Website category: sports
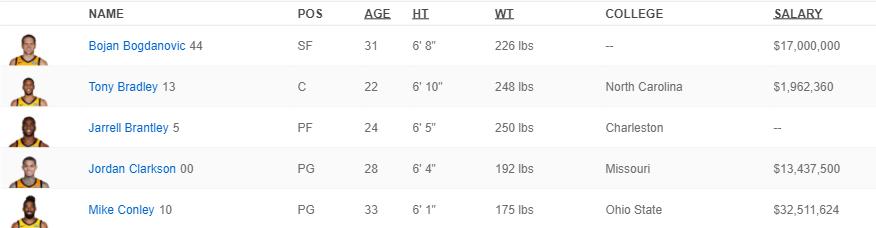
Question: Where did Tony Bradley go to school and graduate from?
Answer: North Carolina

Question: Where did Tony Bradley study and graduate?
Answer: North Carolina

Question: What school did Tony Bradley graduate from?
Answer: North Carolina

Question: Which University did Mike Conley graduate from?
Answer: Ohio State

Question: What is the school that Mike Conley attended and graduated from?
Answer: Ohio State

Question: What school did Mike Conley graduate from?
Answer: Ohio State

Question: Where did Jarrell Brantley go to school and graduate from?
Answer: Charleston

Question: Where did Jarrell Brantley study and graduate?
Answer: Charleston

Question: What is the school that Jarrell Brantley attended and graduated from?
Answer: Charleston

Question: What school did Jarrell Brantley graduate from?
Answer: Charleston

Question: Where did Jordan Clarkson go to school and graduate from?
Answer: Missouri

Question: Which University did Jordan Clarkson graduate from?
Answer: Missouri

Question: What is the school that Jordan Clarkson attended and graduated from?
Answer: Missouri

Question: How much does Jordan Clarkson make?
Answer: $13,437,500

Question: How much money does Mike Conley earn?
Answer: $32,511,624

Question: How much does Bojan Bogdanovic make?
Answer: $17,000,000

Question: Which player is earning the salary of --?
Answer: Jarrell Brantley

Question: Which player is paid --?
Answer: Jarrell Brantley

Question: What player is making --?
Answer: Jarrell Brantley

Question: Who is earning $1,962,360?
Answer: Tony Bradley

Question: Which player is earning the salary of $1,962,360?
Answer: Tony Bradley

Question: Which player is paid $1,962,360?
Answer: Tony Bradley

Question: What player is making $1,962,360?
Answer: Tony Bradley

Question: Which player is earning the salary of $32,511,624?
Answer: Mike Conley

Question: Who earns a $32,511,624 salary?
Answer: Mike Conley

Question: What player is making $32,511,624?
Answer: Mike Conley

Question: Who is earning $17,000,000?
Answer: Bojan Bogdanovic

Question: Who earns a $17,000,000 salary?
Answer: Bojan Bogdanovic

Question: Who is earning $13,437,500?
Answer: Jordan Clarkson

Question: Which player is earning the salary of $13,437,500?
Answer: Jordan Clarkson

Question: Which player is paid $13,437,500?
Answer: Jordan Clarkson

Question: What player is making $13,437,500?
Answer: Jordan Clarkson

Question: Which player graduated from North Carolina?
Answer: Tony Bradley

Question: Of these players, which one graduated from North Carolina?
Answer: Tony Bradley

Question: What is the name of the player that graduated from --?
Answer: Bojan Bogdanovic

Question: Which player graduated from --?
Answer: Bojan Bogdanovic

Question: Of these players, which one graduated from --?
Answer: Bojan Bogdanovic

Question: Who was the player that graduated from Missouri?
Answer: Jordan Clarkson

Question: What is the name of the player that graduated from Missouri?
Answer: Jordan Clarkson

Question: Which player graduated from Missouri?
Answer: Jordan Clarkson

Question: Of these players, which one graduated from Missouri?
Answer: Jordan Clarkson

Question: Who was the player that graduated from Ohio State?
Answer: Mike Conley

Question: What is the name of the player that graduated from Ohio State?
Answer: Mike Conley

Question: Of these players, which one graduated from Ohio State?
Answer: Mike Conley

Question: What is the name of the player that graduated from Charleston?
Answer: Jarrell Brantley

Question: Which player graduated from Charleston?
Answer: Jarrell Brantley

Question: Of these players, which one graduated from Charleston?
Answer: Jarrell Brantley